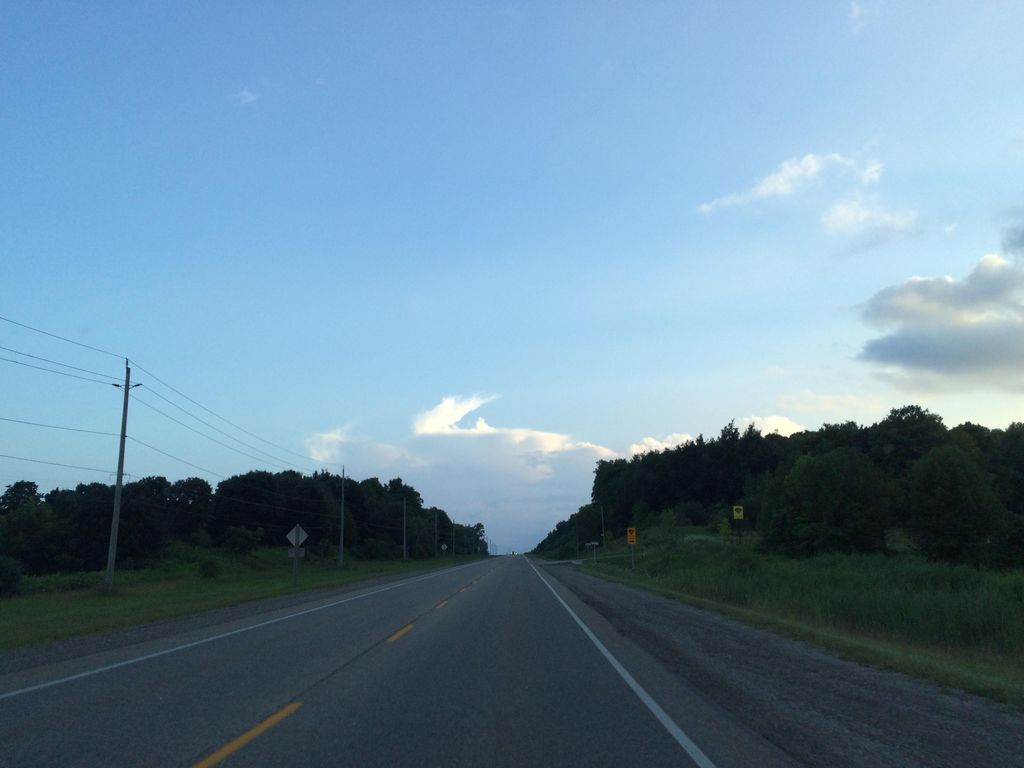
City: kitchener-waterloo